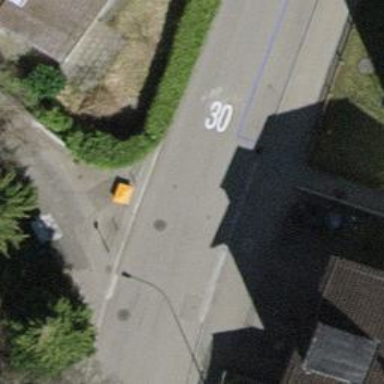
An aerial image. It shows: Grit bin.